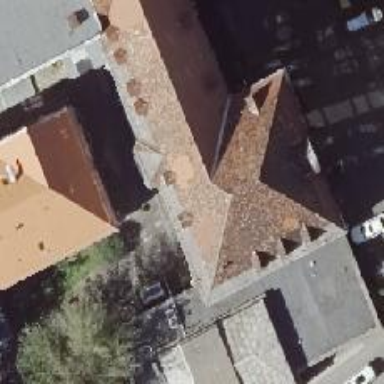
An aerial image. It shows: View of roof with edges.